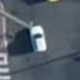
Vehicle type: Car